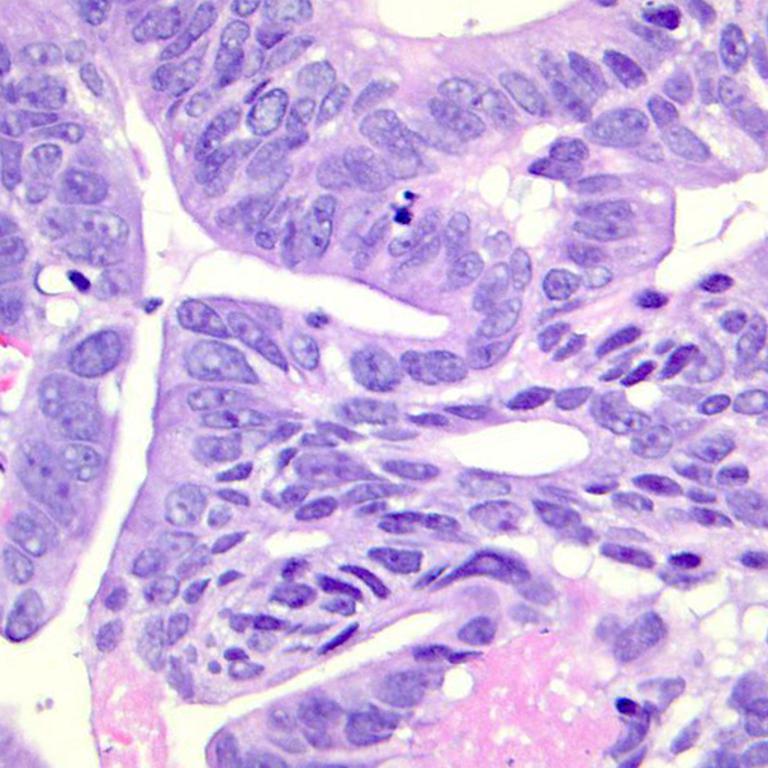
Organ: colon
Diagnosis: adenocarcinomas